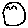
Label: smiley face